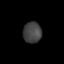
Tissue: lung
Cell type: Fibroblasts
Senescence score: 0.6135
Nuclear area (px): 381
Mean DAPI intensity: 66.123